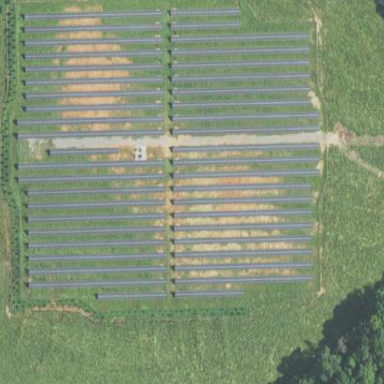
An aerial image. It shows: Solar power plant utilizing photovoltaic technology.